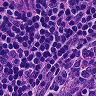
Metastatic tissue present: no